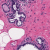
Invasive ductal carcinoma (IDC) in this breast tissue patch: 0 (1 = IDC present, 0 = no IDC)